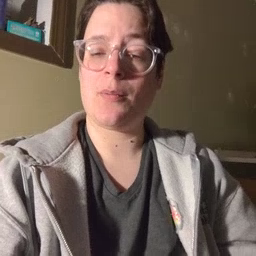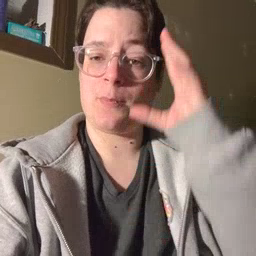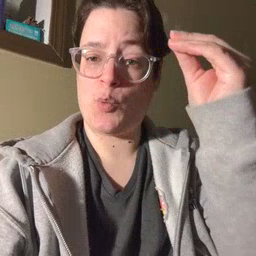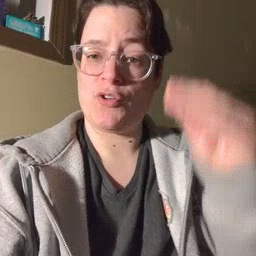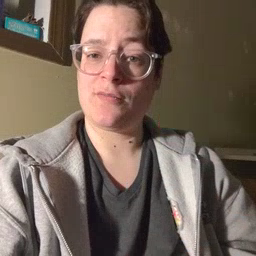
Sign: boy